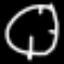
Label: clock